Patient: sex F, age 59
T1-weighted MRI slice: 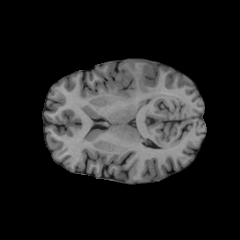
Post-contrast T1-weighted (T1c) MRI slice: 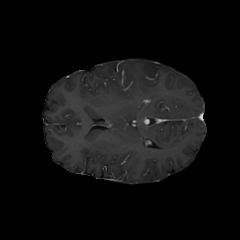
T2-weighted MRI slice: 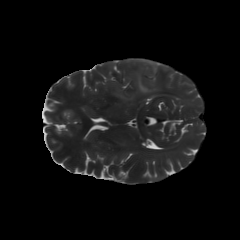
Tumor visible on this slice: yes
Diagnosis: Astrocytoma, IDH-mutant
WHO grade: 3